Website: lowes
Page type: customer-info-address
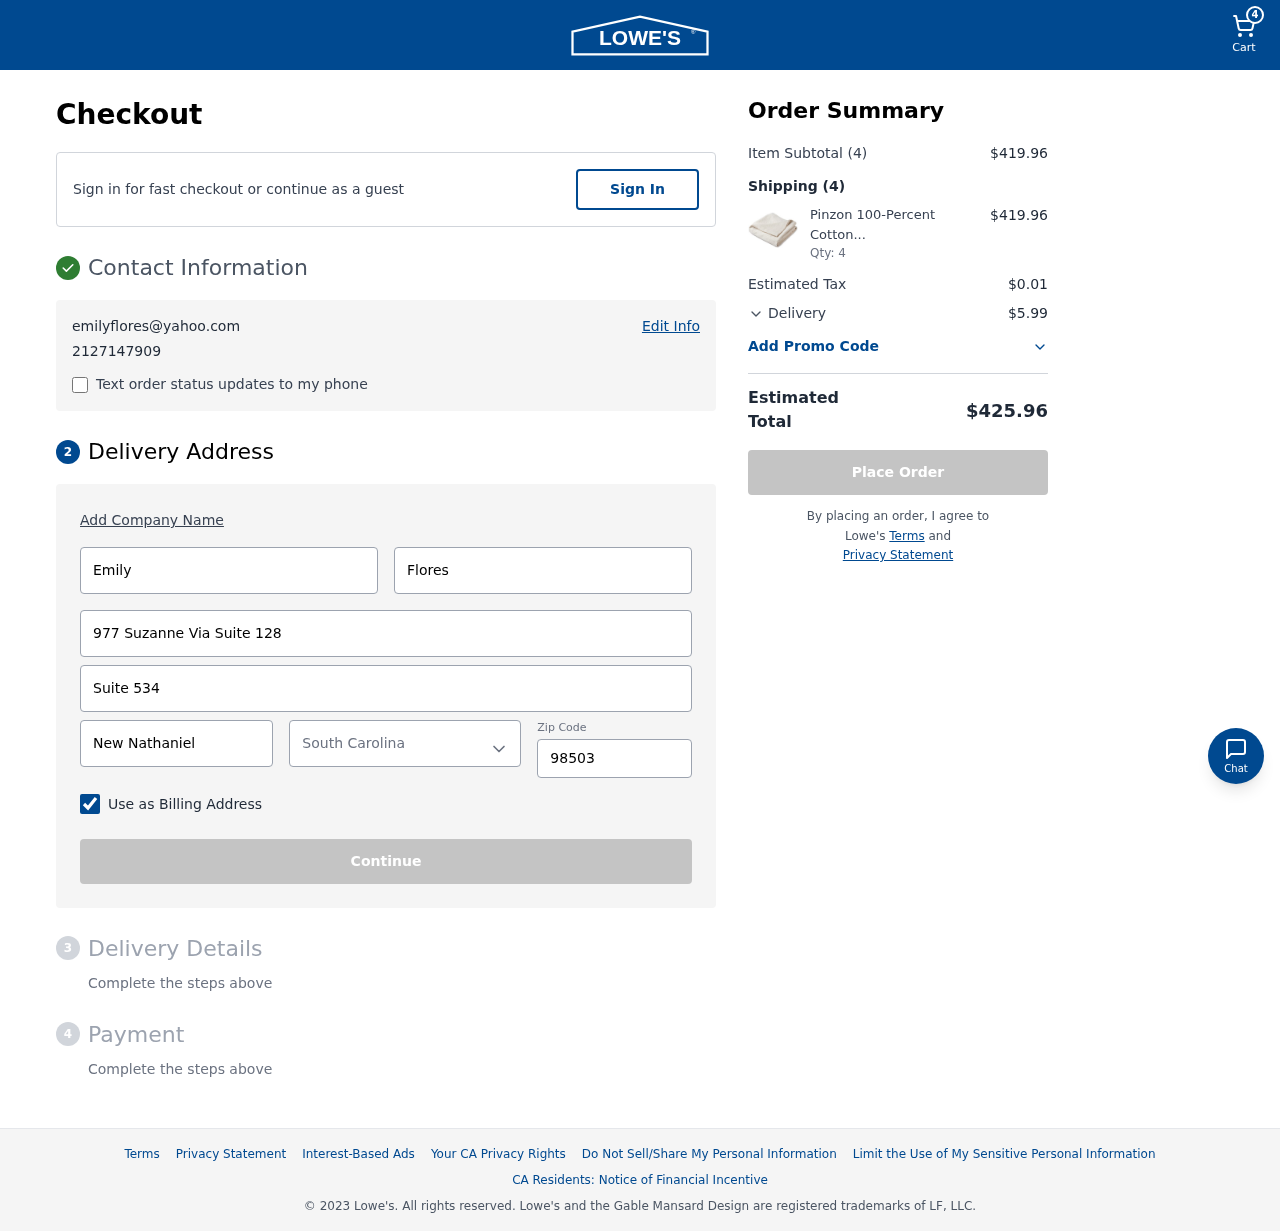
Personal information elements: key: PII_CITY
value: New Nathaniel
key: PII_EMAIL
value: emilyflores@yahoo.com
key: PII_FIRSTNAME
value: Emily
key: PII_LASTNAME
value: Flores
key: PII_PHONE
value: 2127147909
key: PII_POSTCODE
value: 98503
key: PII_STATE
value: South Carolina
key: PII_STREET
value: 977 Suzanne Via Suite 128
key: PII_STREET2
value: Suite 534
Product elements: key: PRODUCT1_NAME
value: Pinzon 100-Percent Cotton Jacquard Avalon Matelasse Coverlet
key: PRODUCT1_QUANTITY
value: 4
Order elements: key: ORDER_NUM_ITEMS
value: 4
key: ORDER_SUBTOTAL
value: $419.96
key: ORDER_NUM_ITEMS2
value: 4
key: ORDER_SUBTOTAL2
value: $419.96
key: ORDER_TAX
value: $0.01
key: ORDER_SHIPPING_COST
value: $5.99
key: ORDER_TOTAL
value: $425.96